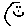
Label: smiley face